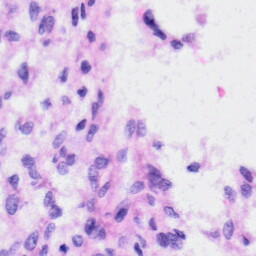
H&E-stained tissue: Liver